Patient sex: M
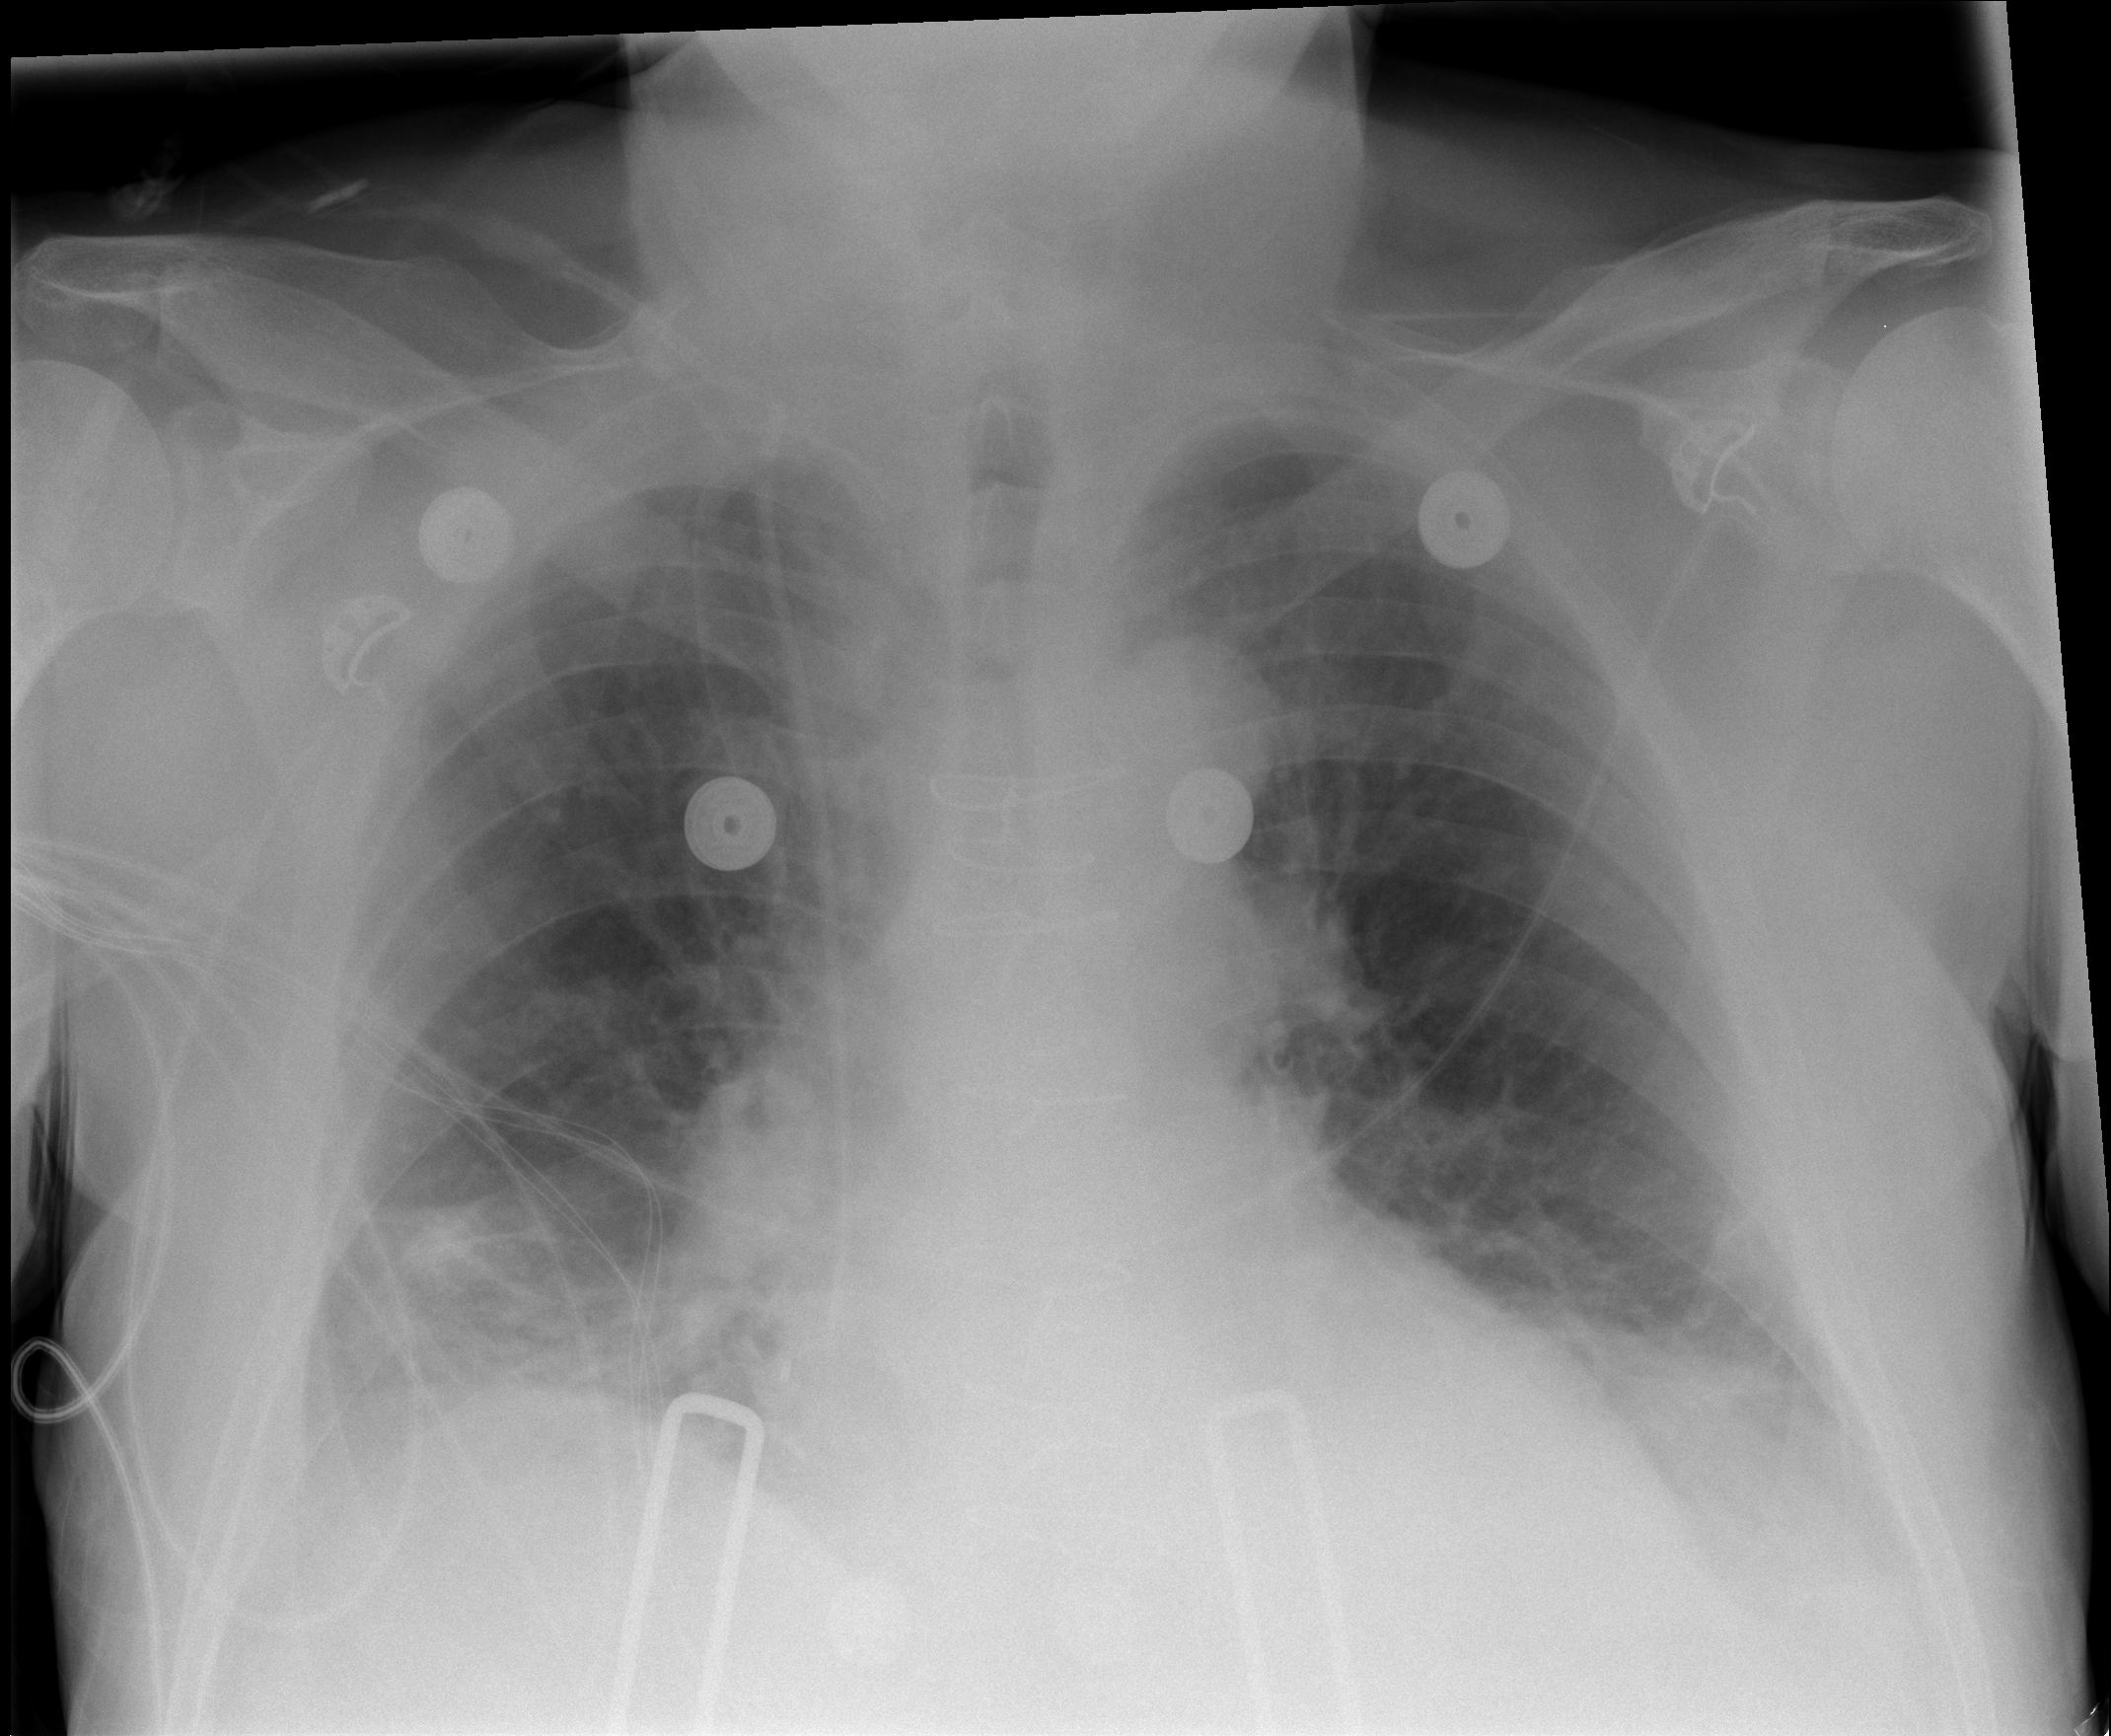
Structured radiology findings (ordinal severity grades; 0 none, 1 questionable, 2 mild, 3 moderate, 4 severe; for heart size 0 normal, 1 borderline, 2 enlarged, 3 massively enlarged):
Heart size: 0
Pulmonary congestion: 0
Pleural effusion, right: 0
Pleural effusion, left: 1
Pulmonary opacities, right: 0
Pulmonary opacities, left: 0
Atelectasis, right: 2
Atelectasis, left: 0